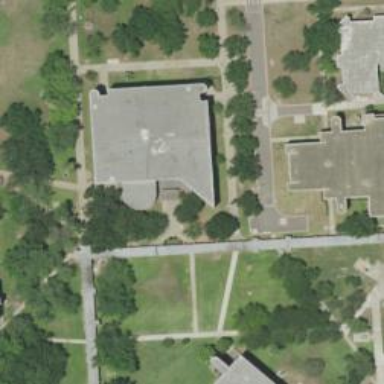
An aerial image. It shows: University building.